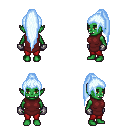
a pixel art fantasy rpg character, female body template, orc, green skin, maroon tunic, red pants, white cyan extra-long topknot hairstyle, metal gloves, four views (front, back, left, right), 2x2 character sprite sheet, small pixel art, hard edges, no anti-aliasing